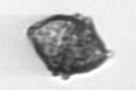
Label: Kryptoperidinium_triquetrum